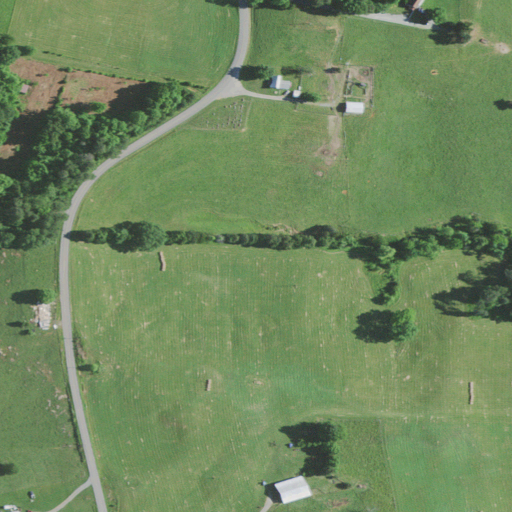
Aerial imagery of ridge(s) in Kentucky named Simpson Ridge containing pasture, open development, deciduous forest, mixed forest, and low intensity development